Field crop: maize
Growth stage: 2
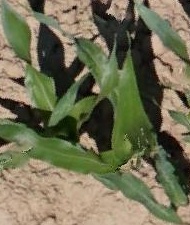
Species: maize